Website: bh-photo
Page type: billing-address
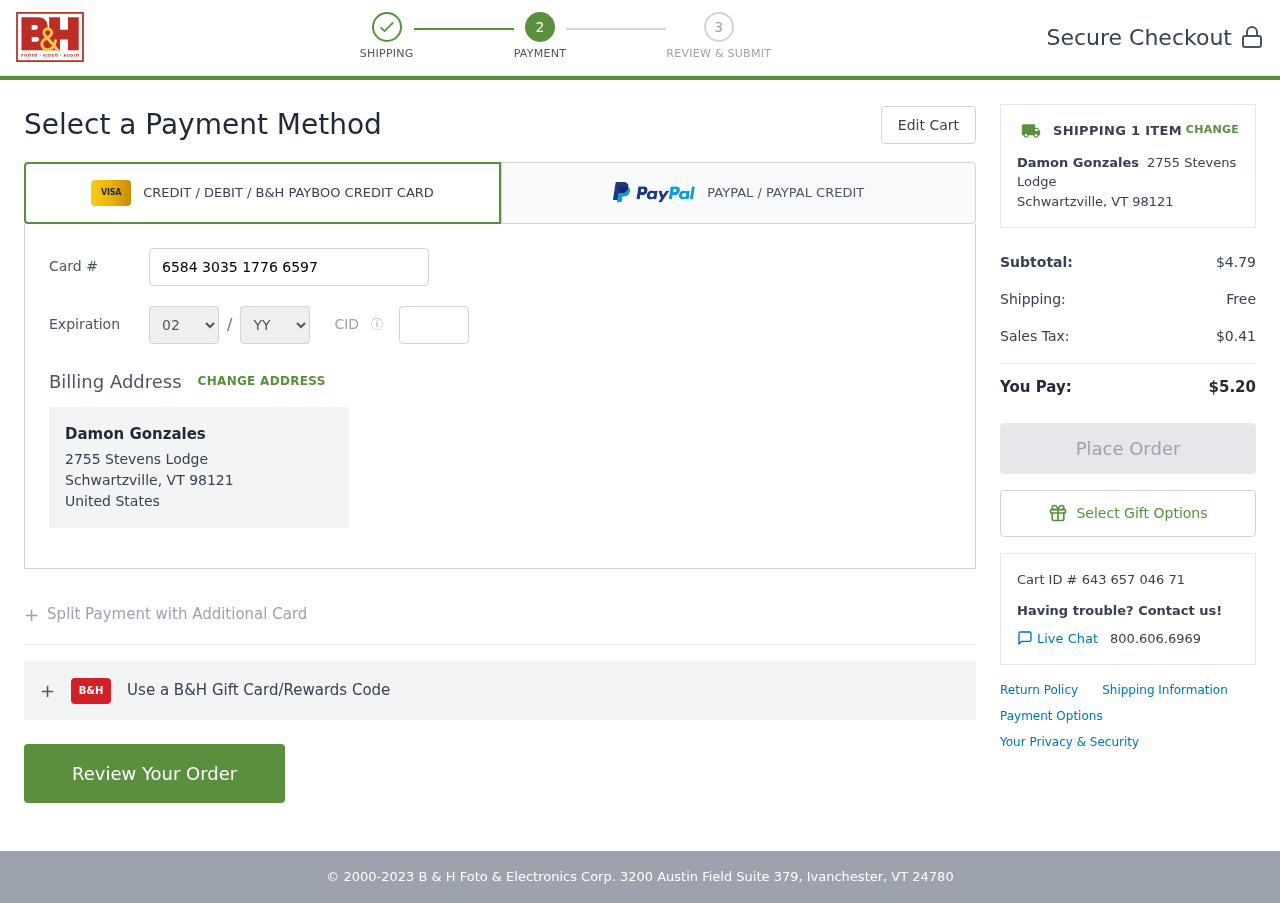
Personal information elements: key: PII_CARD_CVV
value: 415
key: PII_CARD_EXPIRY_MONTH
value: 02
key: PII_CARD_EXPIRY_YEAR
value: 28
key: PII_CARD_NUMBER
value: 6584 3035 1776 6597
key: PII_CITY_STATE_ZIP
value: Schwartzville, VT 98121
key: PII_COUNTRY
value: United States
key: PII_FULLNAME
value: Damon Gonzales
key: PII_STREET
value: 2755 Stevens Lodge
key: PII_FULLNAME2
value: Damon Gonzales
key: PII_GIFT_FIRSTNAME
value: Steven
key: PII_CITY
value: Schwartzville
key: PII_STATE_ABBR
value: VT
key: PII_POSTCODE
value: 98121
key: PII_POSTCODE_FULL
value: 98121
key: PII_CITY_STATE
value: Schwartzville, VT
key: PII_POSTCODE_NUMERIC
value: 98121
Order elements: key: ORDER_NUM_ITEMS
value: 1
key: ORDER_SUBTOTAL
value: $4.79
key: ORDER_SHIPPING_COST
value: Free
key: ORDER_TAX
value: $0.41
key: ORDER_TOTAL
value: $5.20
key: ORDER_ID
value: Cart ID # 643 657 046 71